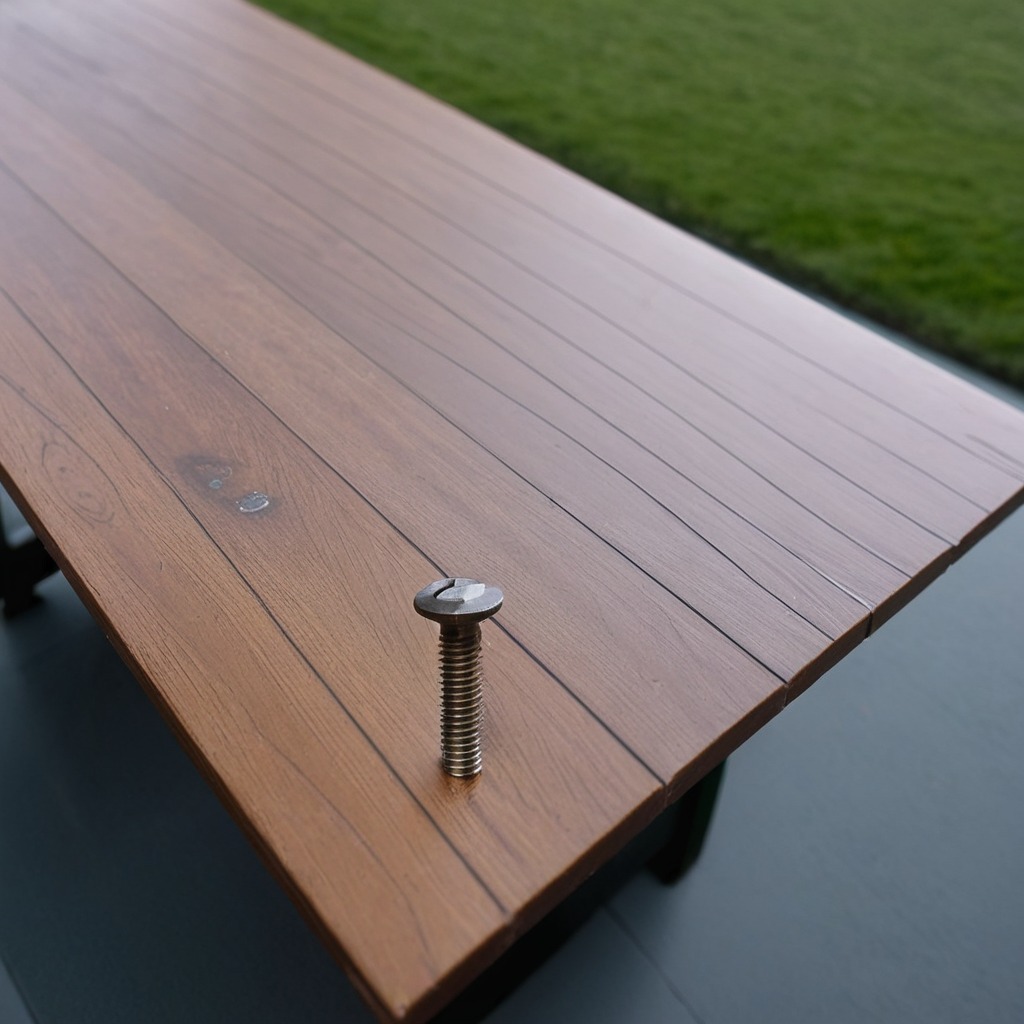
A metal screw is lying on the old table with burn marks in a small garage at twilight.